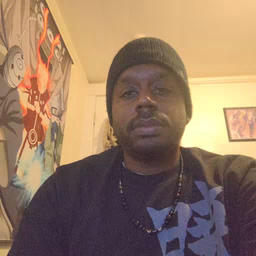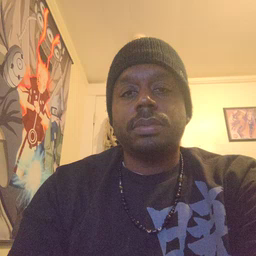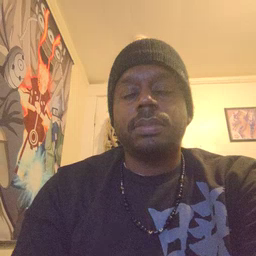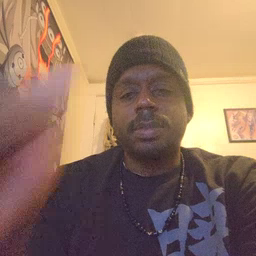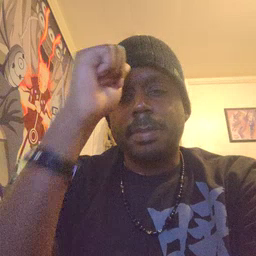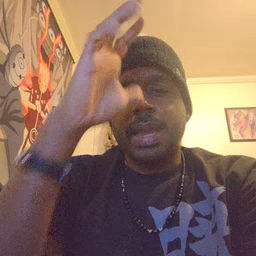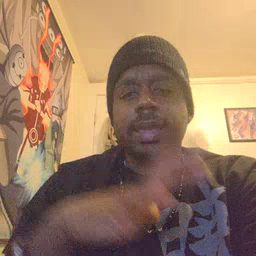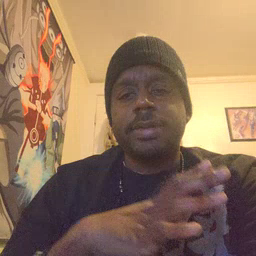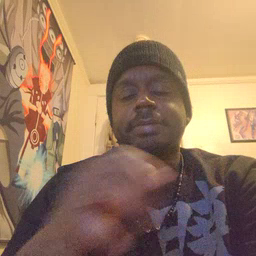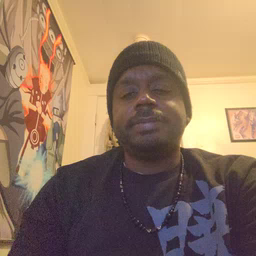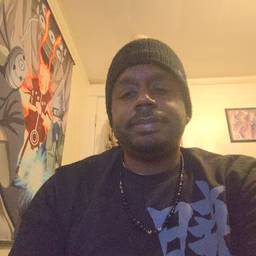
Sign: man